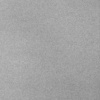
Label: dusty